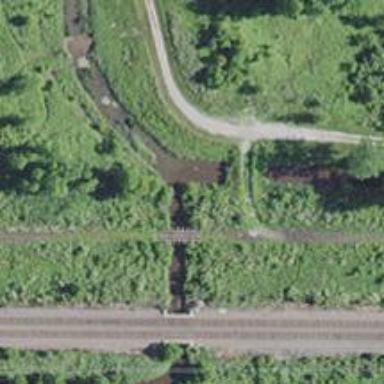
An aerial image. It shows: Abandoned railway bridge with one track.